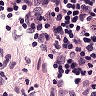
Metastatic tissue present: yes